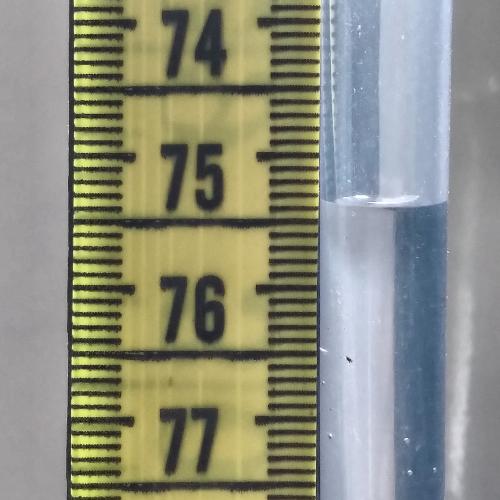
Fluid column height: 75.4 cm